Field crop: maize
Growth stage: 2
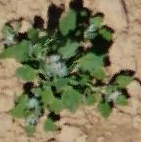
Species: chenopodium